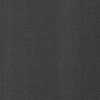
Atmospheric dust classification: not_dusty